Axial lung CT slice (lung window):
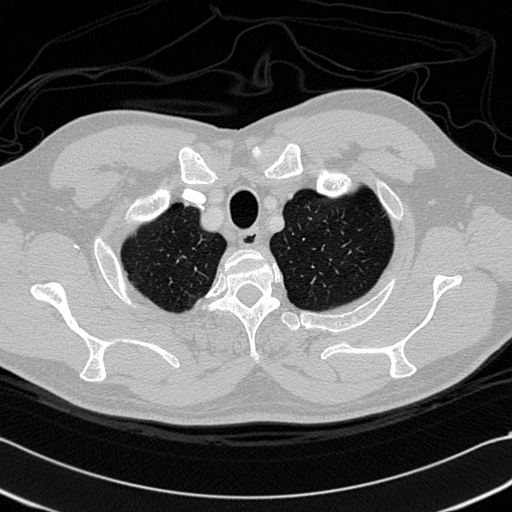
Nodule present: no